Question: '''
var hashid = 'abc123';
var title = 'Awesome Widget';
FB.api( // creating the widget object instance/record
'me/objects/myapp:widget',
'post',
{
object: JSON.stringify({
'app_id': <obfuscated>,
'url': 'http://example.com/' + hashid, // maps to og:url
'title': 'widget', // maps to og:title
'myapp:real_title': title, // maps to nothing right now! No bueno!
'image': { // maps to og:image
'url': 'http://example.com/images/' + hashid
},
'description': 'Man, this widget is awesome!' // maps to og:description
})
},
function(response) {
// handle the response
}
);
'''
Yes, I've already created the custom "widget" object and the custom "real_title" property. The object is being created, but the "real_title" property is not included:

Do I need to specify a special syntax in the object instance/record for each property ('og:title', etc.)?
P.S.
I want 'og:title' to be simply "widget" because I want to create user stories in a specific way. Hence, the need to also specify 'real_title'.
P.S.S.
Am I actually creating an object instance, object record, or something else?
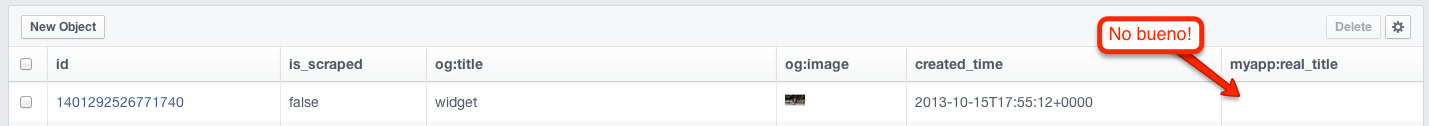
Answer: From <URL>:
> Standard object properties are added to the top-level of the JSON
object that you pass into your call to create an object.Any property that's not a standard object property should be included
as a data: {...} element on the JSON object you pass in when creating
an object. Here's an example of a custom mountain type that includes
an elevation custom property;
'''
{
title: 'Mt. Rainier',
type: 'myapp:mountain',
image: 'http://en.wikipedia.org/wiki/File:Mount_Rainier_5917s.JPG',
url: 'https://url.to.your.app/example/mountains/Mt-Rainier',
description: 'Classic cold war technothriller',
data: {
elevation: 14411
}
}
'''
> This format is the same as what an object looks like when it's read
back from the database via the Graph API.
In short, you need to be doing the following:
'''
var hashid = 'abc123';
var title = 'Awesome Widget';
FB.api( // creating the widget object instance/record
'me/objects/myapp:widget',
'post',
{
object: JSON.stringify({
'app_id': <obfuscated>,
'url': 'http://example.com/' + hashid, // maps to og:url
'title': 'widget', // maps to og:title
'image': { // maps to og:image
'url': 'http://example.com/images/' + hashid
},
'description': 'Man, this widget is awesome!', // maps to og:description
'data': {
'real_title': title // maps to myapp:real_title
}
})
},
function(response) {
// handle the response
}
);
'''